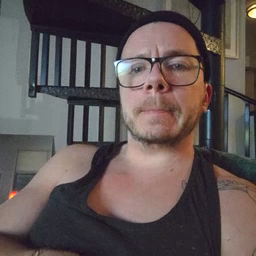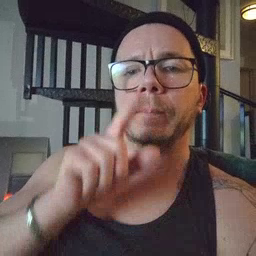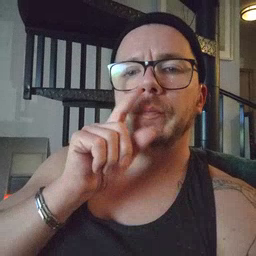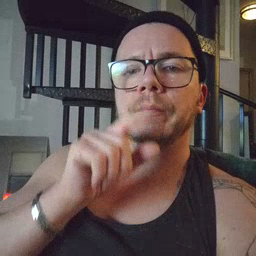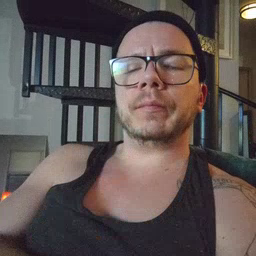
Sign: bird